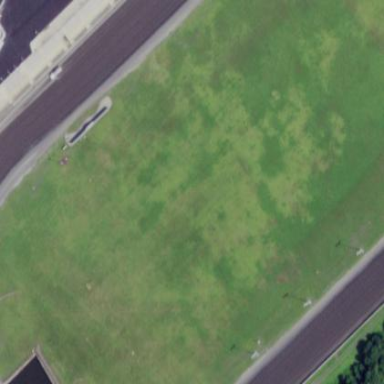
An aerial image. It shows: Embankment at motor raceway.